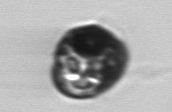
Label: Proterythropsis